Field crop: tomato
Growth stage: 1
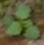
Species: solanum